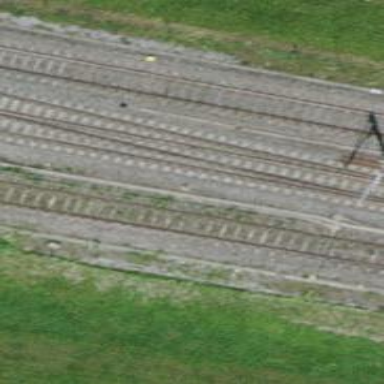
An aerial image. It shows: Single railway track with electrified contact line.